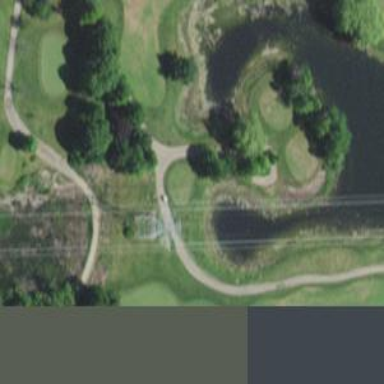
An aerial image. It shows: Path for golf carts.